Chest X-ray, PA view. Patient: 42 years old, sex F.
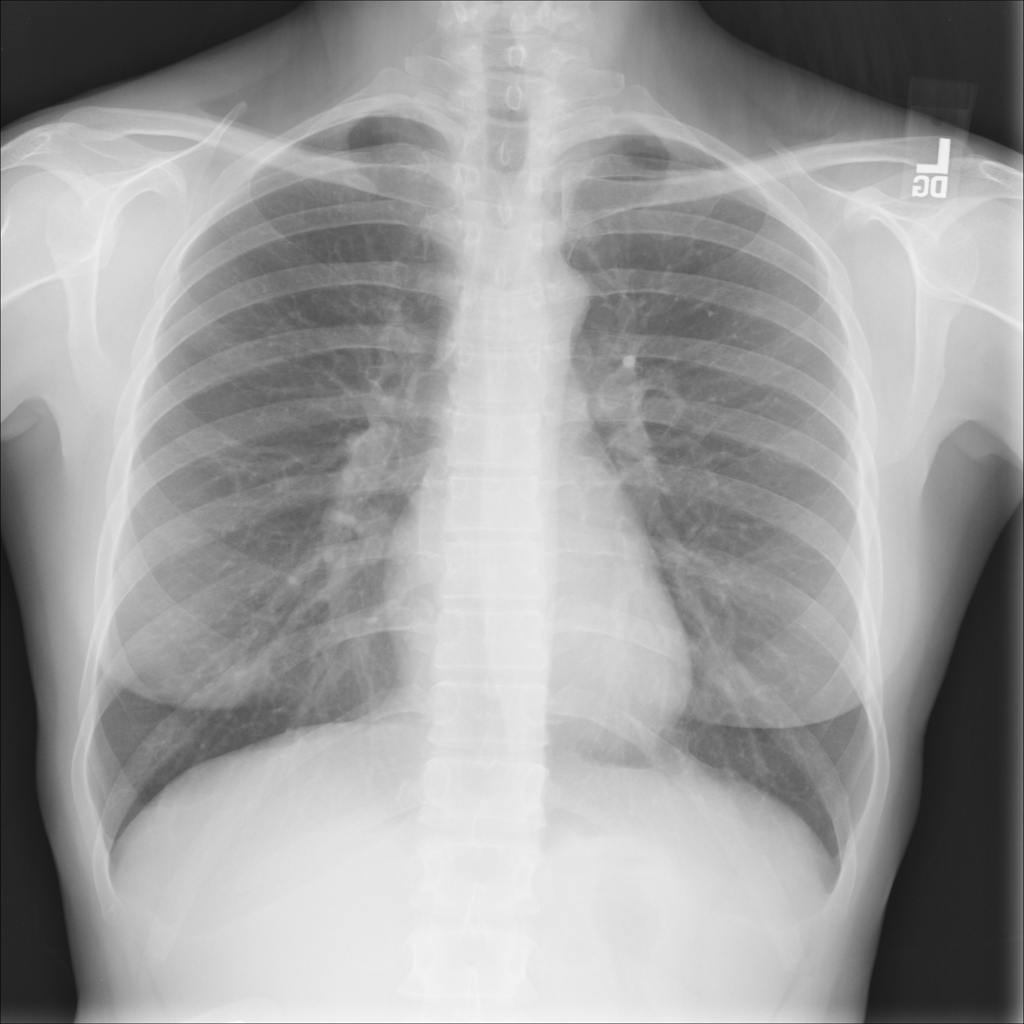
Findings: No Finding